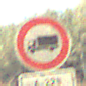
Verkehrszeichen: VerbotFuerKraftfahrzeugeUeberDreiKommaFuenfTonnen
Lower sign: ZeitangabenMitBeschraenkungAufWochentage4
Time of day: MorningAfternoon
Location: Outdoor (Nature)
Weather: PartlyCloudy
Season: NotSpecified
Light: Natural